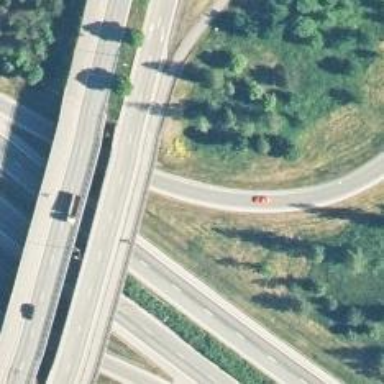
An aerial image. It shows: Asphalt motorway link.